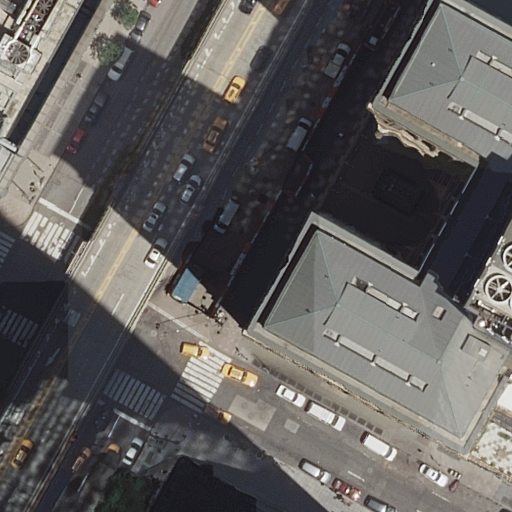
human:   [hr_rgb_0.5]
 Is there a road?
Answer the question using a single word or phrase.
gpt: yes

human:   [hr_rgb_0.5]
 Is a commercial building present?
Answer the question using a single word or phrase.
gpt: yes

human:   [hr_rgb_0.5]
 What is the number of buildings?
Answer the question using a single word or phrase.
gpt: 5

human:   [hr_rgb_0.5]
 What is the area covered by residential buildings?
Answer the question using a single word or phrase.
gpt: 625m2

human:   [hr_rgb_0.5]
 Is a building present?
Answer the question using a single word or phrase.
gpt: yes

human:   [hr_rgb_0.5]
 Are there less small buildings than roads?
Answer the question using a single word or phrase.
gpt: yes

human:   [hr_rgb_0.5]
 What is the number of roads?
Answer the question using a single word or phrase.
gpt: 8

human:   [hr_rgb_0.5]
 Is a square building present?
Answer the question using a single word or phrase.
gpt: no

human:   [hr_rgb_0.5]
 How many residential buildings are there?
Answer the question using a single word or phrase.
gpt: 2

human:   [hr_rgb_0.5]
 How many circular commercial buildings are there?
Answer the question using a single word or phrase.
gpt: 0

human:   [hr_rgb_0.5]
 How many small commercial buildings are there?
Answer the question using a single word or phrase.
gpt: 2

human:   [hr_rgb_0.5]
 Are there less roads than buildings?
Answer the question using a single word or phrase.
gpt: no

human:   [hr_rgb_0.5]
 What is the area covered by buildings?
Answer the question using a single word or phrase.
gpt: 5632m2

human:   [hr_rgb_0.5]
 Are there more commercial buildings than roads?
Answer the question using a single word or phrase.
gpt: no

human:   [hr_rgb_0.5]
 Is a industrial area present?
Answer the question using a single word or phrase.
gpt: no

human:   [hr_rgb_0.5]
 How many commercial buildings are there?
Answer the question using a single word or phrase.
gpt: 2

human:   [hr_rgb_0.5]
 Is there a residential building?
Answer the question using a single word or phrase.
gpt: yes

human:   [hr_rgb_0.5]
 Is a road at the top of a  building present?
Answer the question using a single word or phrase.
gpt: yes

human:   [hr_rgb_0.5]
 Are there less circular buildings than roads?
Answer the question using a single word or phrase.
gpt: yes

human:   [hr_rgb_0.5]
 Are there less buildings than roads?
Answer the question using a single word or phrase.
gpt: yes

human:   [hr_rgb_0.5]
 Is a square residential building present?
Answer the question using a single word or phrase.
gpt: no

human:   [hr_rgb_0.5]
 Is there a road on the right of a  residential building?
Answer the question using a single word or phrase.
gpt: yes

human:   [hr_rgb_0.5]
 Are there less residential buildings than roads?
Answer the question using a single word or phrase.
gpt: yes

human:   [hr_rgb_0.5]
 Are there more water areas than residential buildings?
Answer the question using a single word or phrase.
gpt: no

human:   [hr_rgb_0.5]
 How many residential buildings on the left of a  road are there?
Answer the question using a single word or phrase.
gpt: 1

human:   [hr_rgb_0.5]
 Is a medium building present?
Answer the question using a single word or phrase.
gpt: yes

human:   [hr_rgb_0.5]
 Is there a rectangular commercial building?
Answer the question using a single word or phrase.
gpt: yes

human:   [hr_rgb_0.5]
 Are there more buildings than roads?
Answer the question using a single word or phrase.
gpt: no

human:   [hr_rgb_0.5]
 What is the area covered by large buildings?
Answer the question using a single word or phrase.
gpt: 4905m2

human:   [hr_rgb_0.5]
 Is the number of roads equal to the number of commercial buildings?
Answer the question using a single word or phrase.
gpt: no

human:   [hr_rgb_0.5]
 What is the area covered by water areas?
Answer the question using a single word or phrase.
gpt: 0m2

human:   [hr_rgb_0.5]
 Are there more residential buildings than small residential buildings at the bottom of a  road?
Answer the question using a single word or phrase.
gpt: yes

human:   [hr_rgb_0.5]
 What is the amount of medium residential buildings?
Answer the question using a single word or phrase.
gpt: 2

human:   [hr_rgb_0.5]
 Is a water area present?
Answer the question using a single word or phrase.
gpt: no

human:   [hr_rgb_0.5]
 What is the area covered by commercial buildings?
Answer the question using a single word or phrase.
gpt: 101m2

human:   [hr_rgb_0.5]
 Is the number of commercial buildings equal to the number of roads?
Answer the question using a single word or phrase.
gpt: no

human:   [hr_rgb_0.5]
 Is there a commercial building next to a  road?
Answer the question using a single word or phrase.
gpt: yes

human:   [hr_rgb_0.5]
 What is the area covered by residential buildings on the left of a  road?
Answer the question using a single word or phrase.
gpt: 419m2

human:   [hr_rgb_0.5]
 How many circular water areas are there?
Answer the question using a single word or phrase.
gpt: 0

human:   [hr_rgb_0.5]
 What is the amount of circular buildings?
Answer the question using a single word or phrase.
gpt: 0

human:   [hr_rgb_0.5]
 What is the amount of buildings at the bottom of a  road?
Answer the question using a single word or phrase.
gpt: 2

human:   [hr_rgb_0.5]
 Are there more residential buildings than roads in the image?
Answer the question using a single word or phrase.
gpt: no

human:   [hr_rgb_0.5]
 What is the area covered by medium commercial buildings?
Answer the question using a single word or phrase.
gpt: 0m2

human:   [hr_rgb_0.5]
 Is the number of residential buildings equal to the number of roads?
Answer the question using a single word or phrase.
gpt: no

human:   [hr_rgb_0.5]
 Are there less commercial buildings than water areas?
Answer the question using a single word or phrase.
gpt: no

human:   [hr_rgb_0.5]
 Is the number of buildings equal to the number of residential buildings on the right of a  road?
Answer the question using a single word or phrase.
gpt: no

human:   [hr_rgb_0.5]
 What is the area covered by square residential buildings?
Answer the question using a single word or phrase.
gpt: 0m2

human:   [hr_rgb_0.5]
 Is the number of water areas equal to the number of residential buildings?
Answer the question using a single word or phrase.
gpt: no

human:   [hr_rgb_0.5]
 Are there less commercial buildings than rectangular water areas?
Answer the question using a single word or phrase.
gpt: no

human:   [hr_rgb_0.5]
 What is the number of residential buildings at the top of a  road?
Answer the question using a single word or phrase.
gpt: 2

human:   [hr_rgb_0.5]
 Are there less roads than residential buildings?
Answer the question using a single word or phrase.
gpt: no

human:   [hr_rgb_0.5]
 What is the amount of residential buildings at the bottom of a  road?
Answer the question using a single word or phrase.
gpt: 0

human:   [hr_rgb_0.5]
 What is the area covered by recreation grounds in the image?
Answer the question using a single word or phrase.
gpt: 0m2

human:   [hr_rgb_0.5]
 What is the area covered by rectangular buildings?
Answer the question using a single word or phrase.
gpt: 307m2

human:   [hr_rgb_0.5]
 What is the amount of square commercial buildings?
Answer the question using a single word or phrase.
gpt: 0

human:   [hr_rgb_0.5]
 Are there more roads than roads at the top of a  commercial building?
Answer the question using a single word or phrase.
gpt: yes

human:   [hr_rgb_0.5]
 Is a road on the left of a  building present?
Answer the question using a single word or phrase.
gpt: yes

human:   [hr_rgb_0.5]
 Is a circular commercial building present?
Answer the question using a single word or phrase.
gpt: no

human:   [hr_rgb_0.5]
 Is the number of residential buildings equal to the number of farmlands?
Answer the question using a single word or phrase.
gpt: no

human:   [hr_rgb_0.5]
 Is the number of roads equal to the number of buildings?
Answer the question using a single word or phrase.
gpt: no

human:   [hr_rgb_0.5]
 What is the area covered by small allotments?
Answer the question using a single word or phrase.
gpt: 0m2

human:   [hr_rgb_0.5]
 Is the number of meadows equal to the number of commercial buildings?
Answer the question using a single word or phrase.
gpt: no

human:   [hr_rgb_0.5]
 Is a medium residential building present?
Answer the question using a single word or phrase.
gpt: yes

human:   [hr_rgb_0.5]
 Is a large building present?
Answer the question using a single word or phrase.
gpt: yes